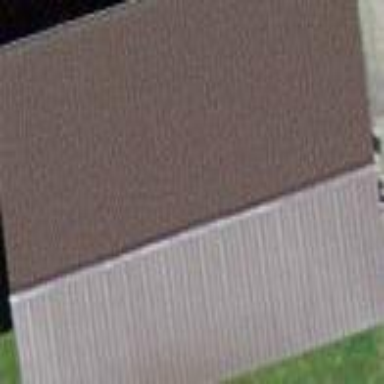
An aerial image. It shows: Barn.